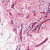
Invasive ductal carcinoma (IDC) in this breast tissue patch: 0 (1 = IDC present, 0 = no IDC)